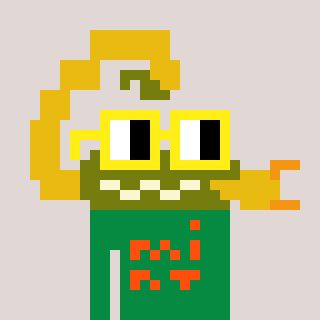
a pixel art character with square yellow glasses, a scorpion-shaped head and a green-colored body on a warm background